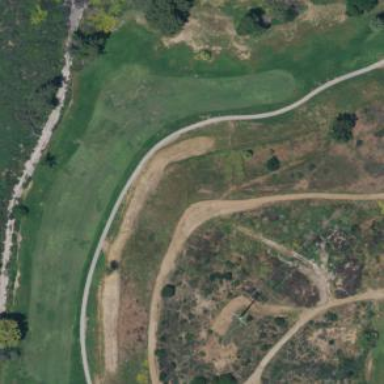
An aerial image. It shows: Area with grass used as rough in golf course.